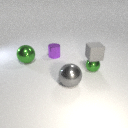
small green metal sphere behind large gray metal sphere